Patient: sex M, age 37
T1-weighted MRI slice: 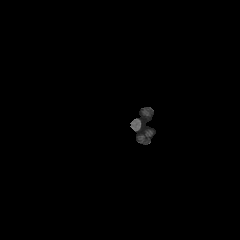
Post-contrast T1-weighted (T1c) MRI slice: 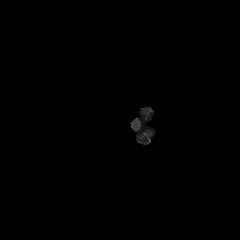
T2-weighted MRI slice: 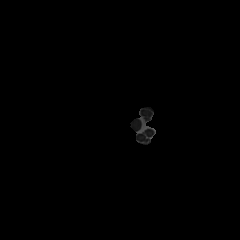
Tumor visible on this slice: no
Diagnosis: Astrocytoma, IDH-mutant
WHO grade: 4